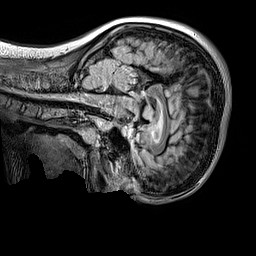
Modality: FLAIR
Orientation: sagittal
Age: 12
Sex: female
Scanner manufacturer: siemens
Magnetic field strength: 3 T
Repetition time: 5 s
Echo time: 0.388 s